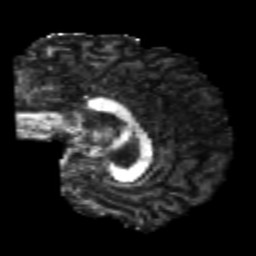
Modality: FA
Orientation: sagittal
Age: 21
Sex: male
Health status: healthy
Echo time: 0.074 s